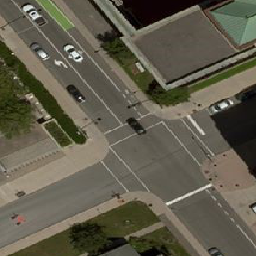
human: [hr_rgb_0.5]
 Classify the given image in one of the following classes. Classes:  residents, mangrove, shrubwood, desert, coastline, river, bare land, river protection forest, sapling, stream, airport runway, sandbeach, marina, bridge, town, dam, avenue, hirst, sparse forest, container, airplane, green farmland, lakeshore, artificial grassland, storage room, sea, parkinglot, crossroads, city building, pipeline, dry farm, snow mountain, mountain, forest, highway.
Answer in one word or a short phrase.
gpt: crossroads